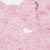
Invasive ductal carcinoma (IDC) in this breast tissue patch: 0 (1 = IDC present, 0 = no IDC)